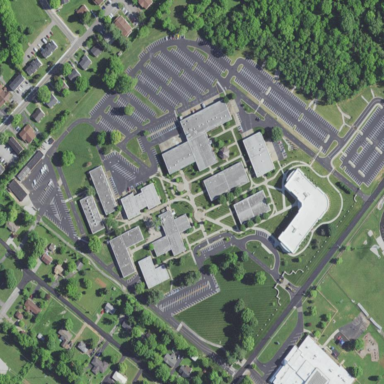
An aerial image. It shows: College.